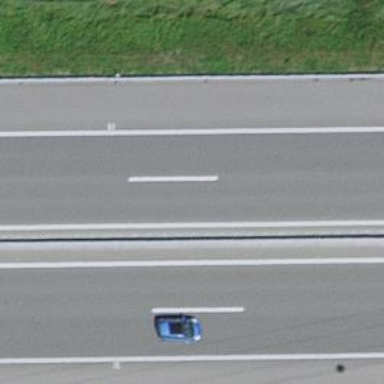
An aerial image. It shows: Motorway.